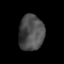
Tissue: lung
Cell type: Epithelial cells
Senescence score: 0.2379
Nuclear area (px): 874
Mean DAPI intensity: 77.069